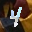
Label: 4